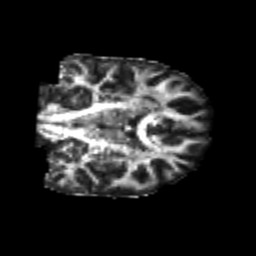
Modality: FA
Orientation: coronal
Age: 23
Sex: male
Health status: healthy
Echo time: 0.074 s